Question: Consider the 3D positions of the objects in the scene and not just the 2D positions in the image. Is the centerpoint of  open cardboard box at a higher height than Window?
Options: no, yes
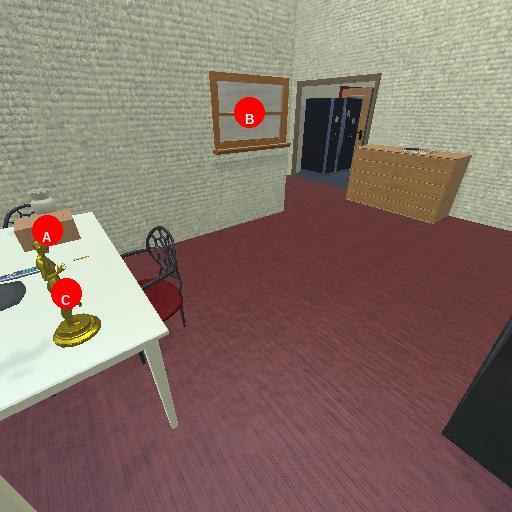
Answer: no